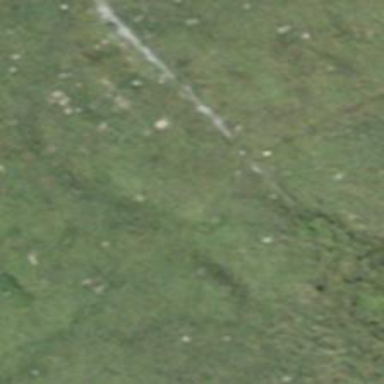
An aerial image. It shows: Path covered with grass.